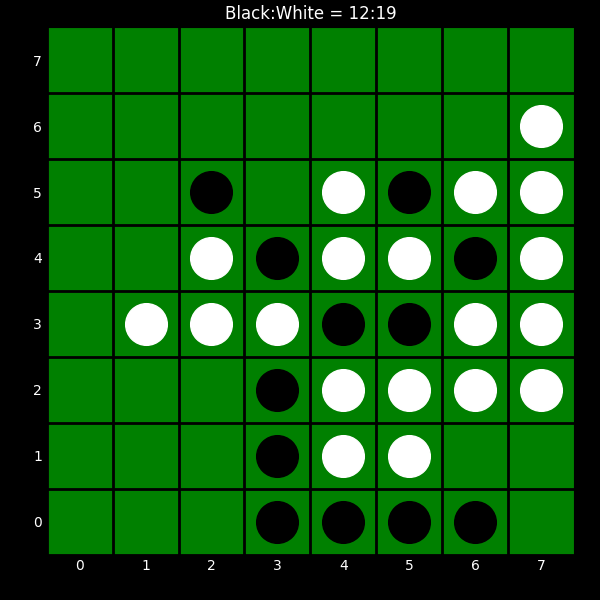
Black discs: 12
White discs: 19